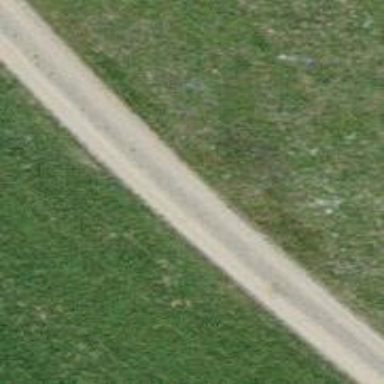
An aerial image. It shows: Track with pebblestone surface graded as grade3.